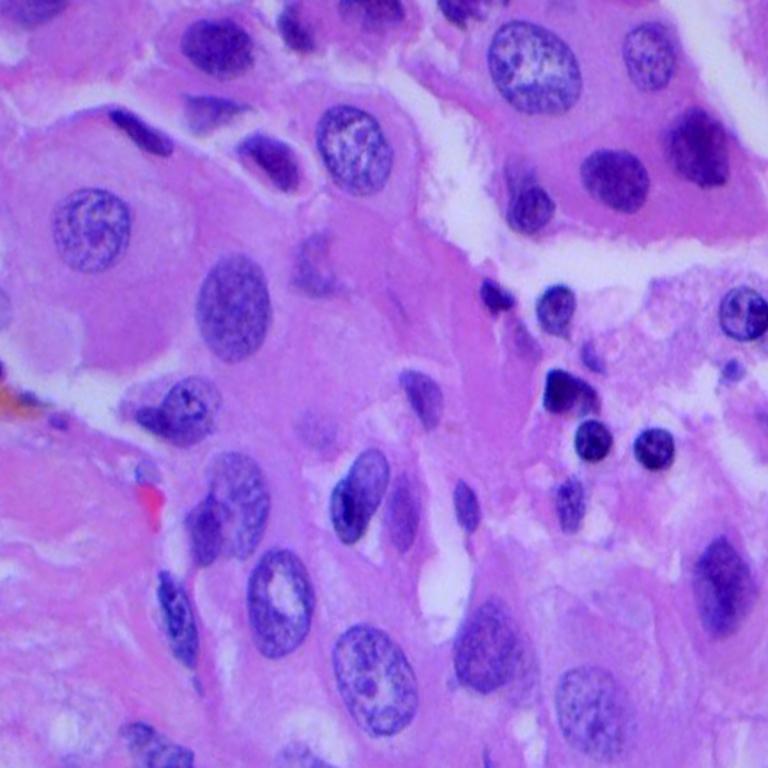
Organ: lung
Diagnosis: adenocarcinomas